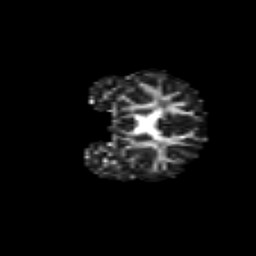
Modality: FA
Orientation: coronal
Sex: female
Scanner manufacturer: siemens
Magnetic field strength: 3 T
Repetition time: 5 s
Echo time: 0.071 s